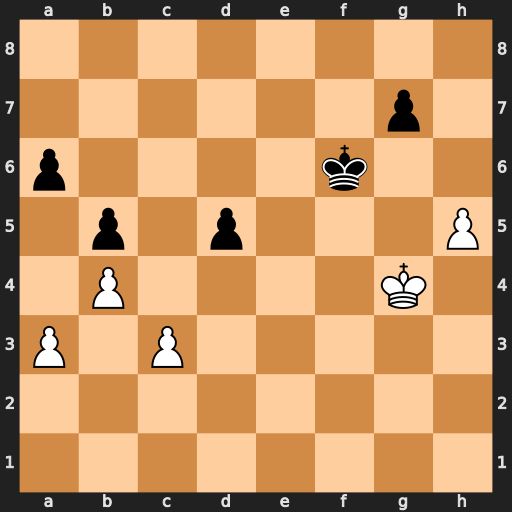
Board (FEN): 8/6p1/p4k2/1p1p3P/1P4K1/P1P5/8/8
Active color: w
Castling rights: -
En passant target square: -
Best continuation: Kf4 Ke6 Kg5 Kf7 Kf5